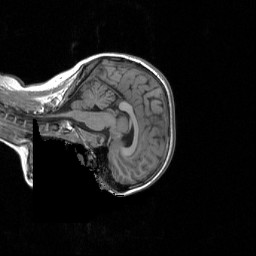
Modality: T1w
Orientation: sagittal